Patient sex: F
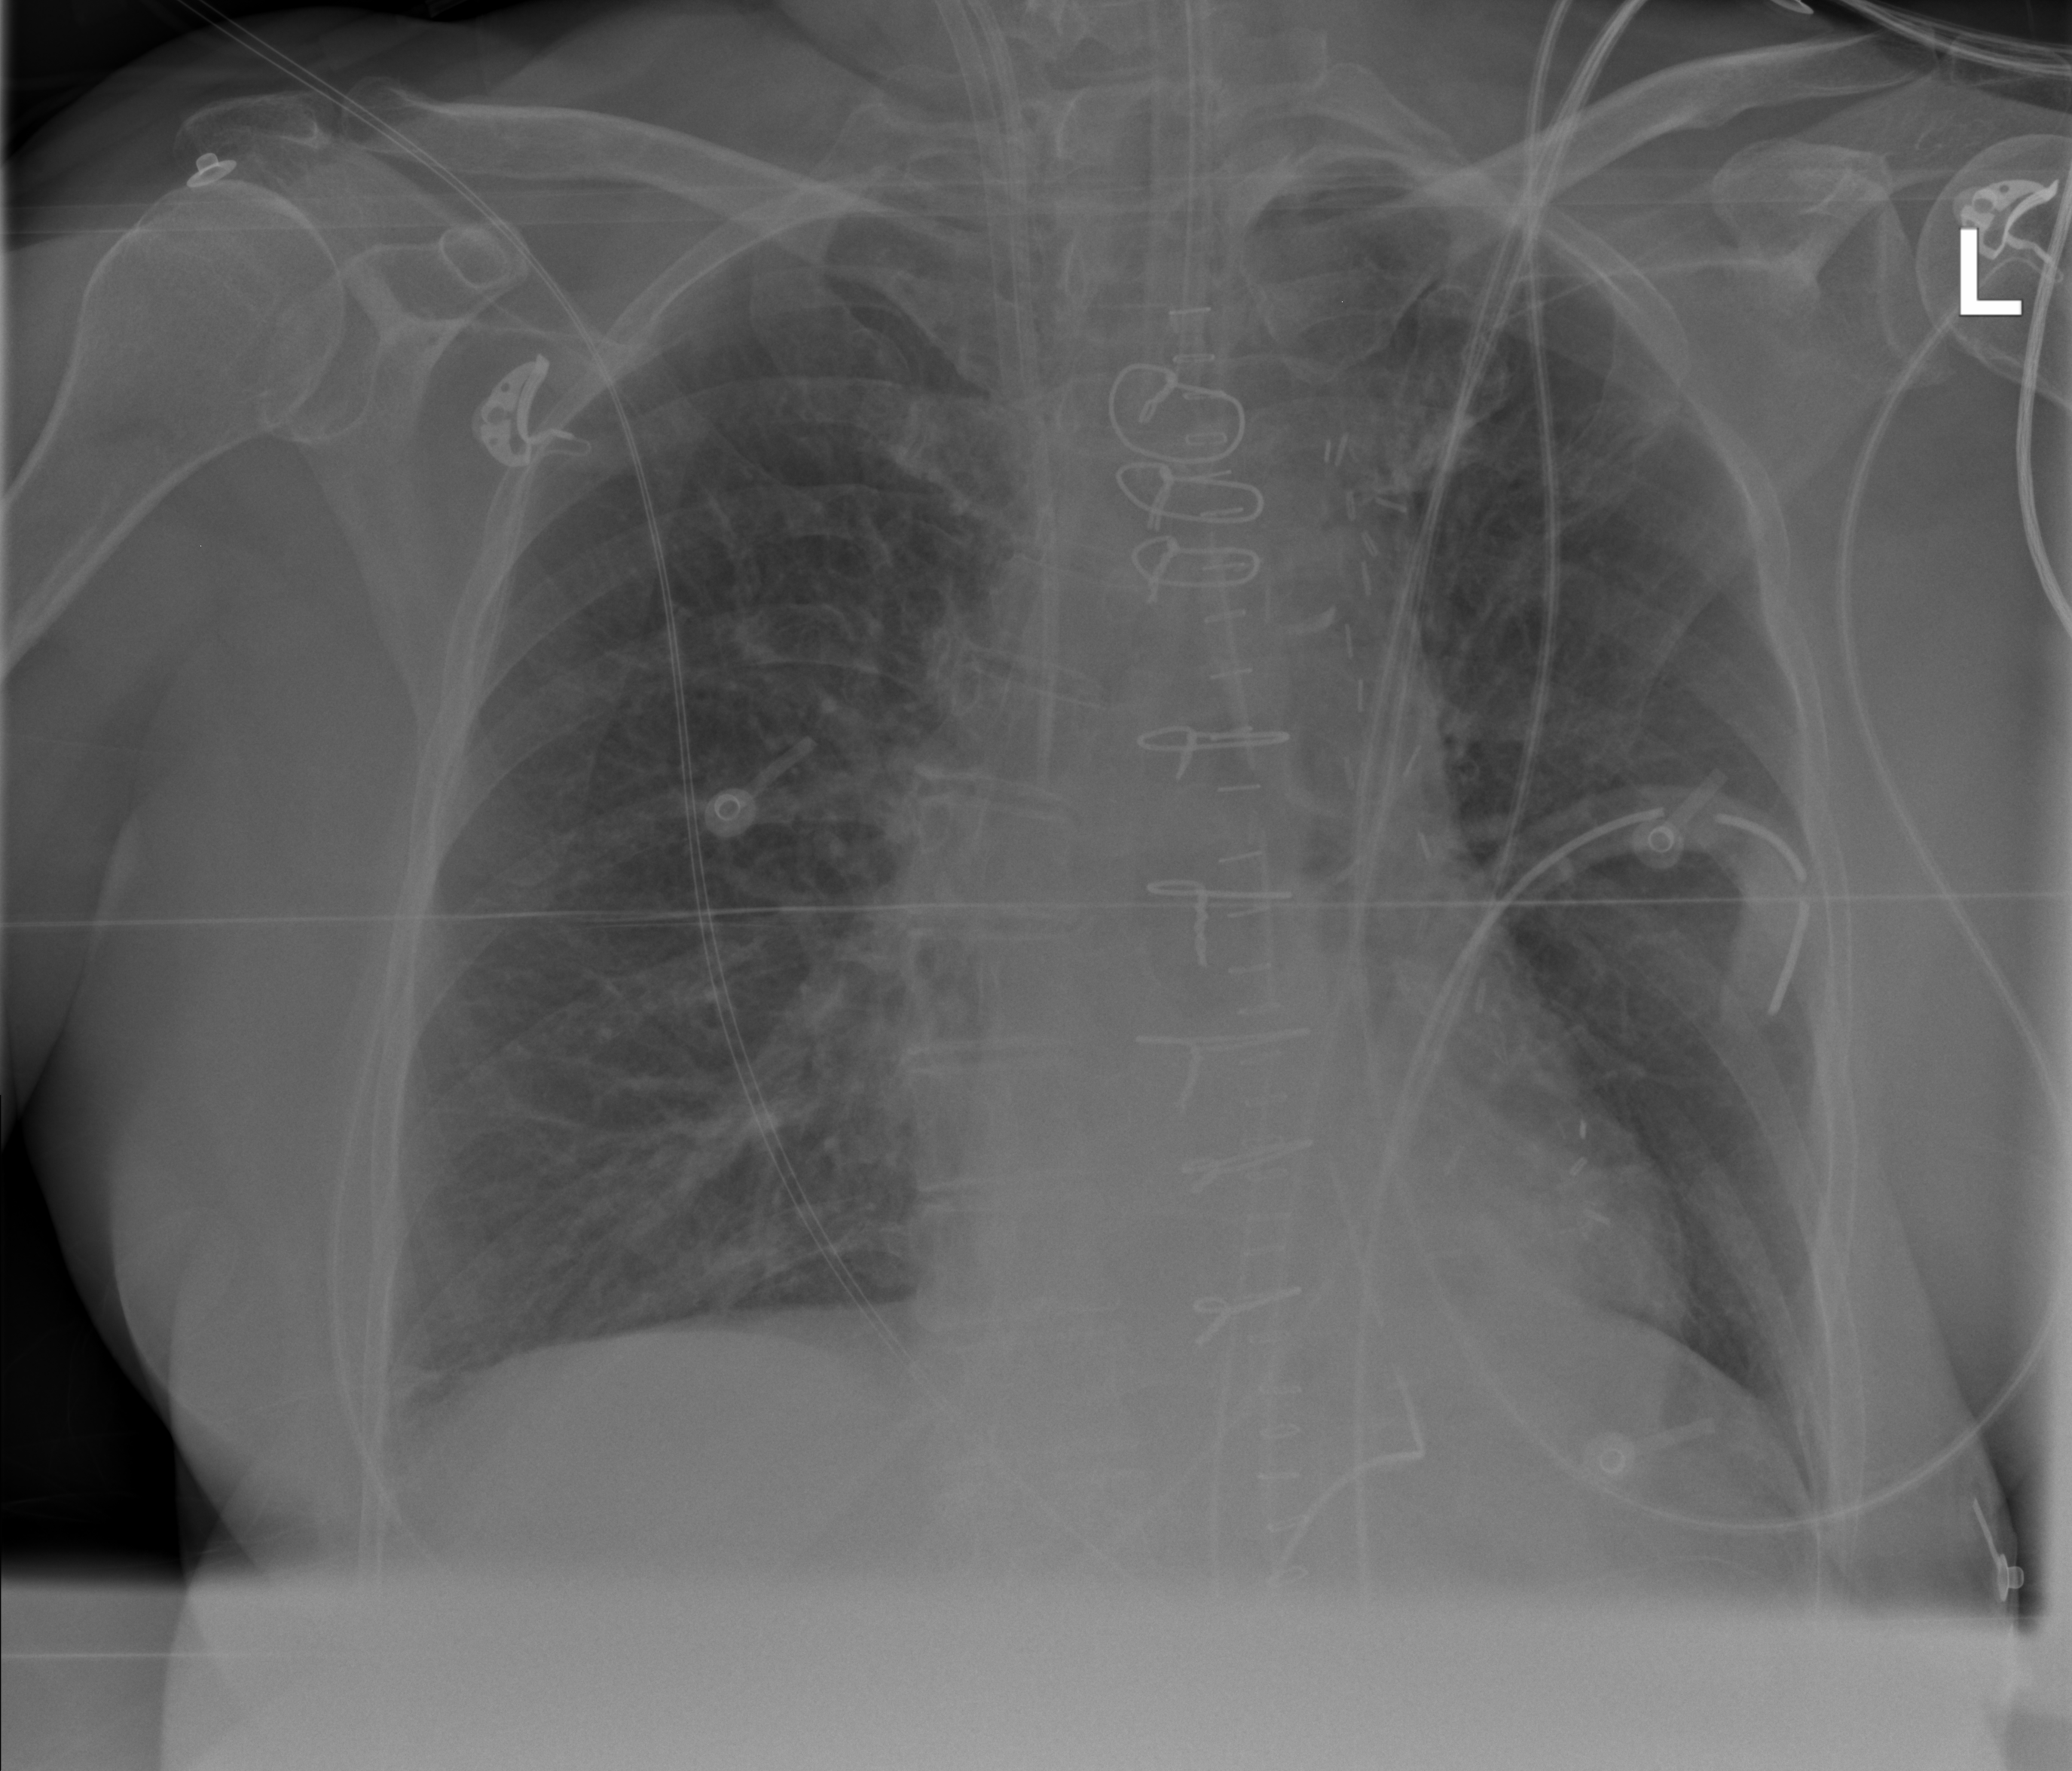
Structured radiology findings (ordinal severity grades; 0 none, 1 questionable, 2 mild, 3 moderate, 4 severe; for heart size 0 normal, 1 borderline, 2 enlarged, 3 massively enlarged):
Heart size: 0
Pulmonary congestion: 0
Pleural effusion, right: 0
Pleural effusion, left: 0
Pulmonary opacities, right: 0
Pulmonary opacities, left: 0
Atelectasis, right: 2
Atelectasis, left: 0